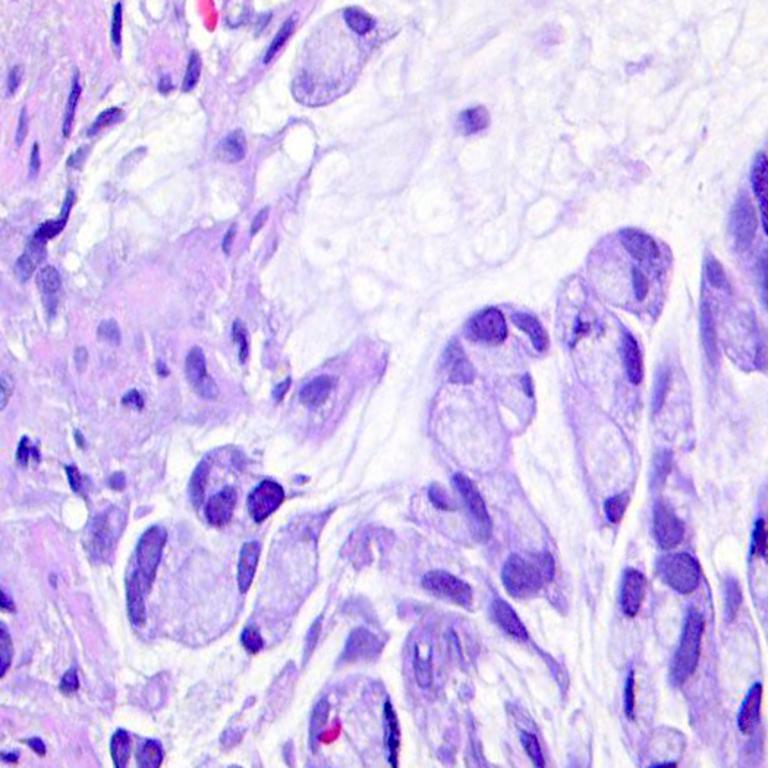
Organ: colon
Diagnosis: adenocarcinomas